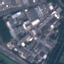
Land use / land cover: Industrial